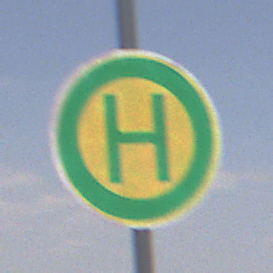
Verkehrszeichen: Haltestelle
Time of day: Midday
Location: Outdoor (Nature)
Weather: PartlyCloudy
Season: NotSpecified
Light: Natural